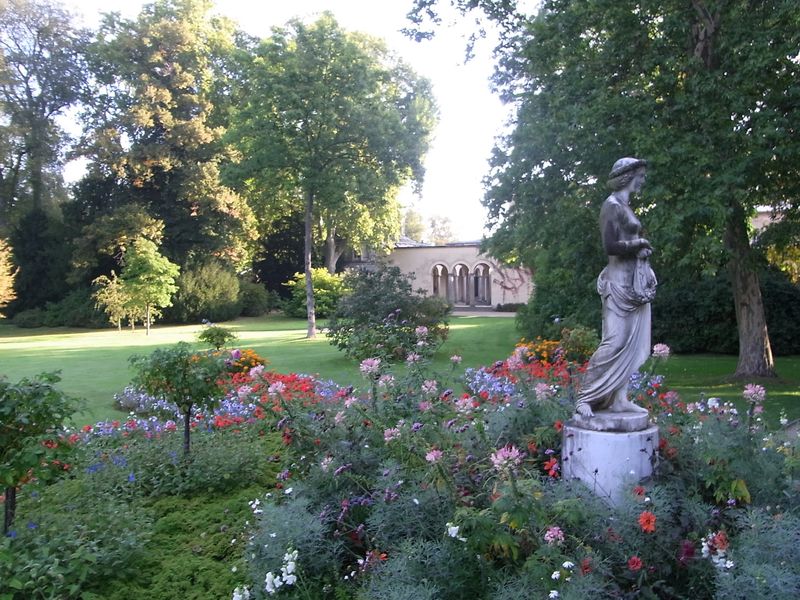
Titel: Marlygarten
Künstler: Peter Joseph Lenné
Standort: Potsdam
Institution: Marlygarten / Friedenskirche
Schlagwörter: akt, baum, blau, blätter, himmel, laub, nackt, schatten, weiß, bäume, grün, landschaft, äste, blumen, brust, frau, grau, hell, hintergrund, licht, marmor, säulen, anlage, blüten, gebäude, gras, park, parkanlage, rasen, rose, rosen, rot, weg, wiese, wand, architektur, gesicht, sockel, stein, gräser, natur, strauch, zweige, busch, büsche, sonne, sträucher, figur, gewand, gold, haare, pflanzen, locken, rosa, garten, skulptur, statue, hellblau, bäumchen, brüste, füße, sommer, bogen, mauer, hellgrün, lila, weiblich, lichteinfall, granit, plastik, frühling, halle, foto, fotografie, photographie, bögen, denkmal, barfuß, allegorie, kranz, arkaden, photo, tore, hellgrau, farbfoto, antik, beet, beete, rabatte, platane, pavillon, nelken, aurora, stämmchen, aufnahme, laube, gartenkunst, blumenrabatte, brsut, donatello, frühlingsblumen, lils, blumen#skulptur